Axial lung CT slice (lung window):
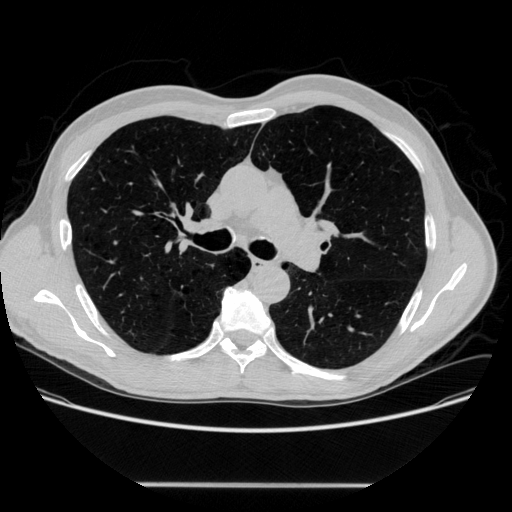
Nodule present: no